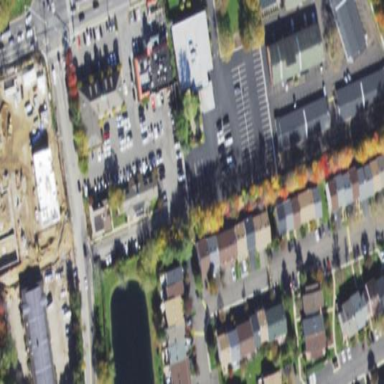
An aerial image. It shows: Retail area.